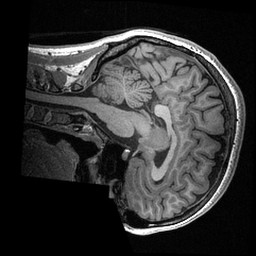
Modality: T1w
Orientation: sagittal
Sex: female
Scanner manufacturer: ge
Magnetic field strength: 3 T
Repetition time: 0.0064 s
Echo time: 0.00281 s